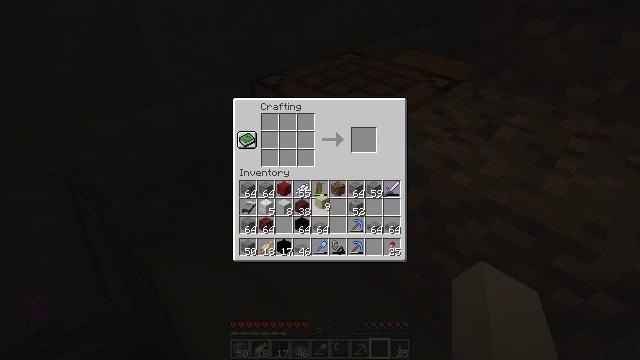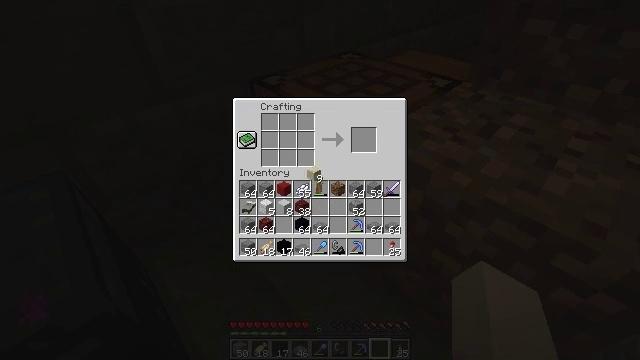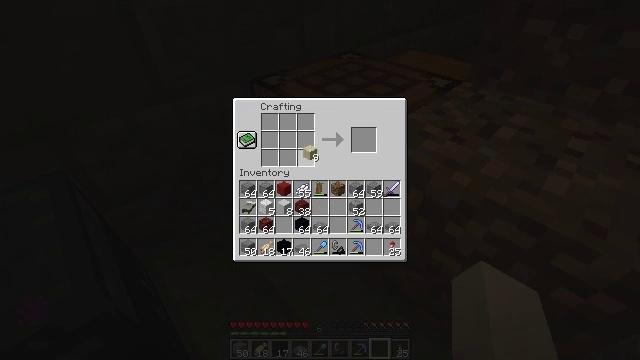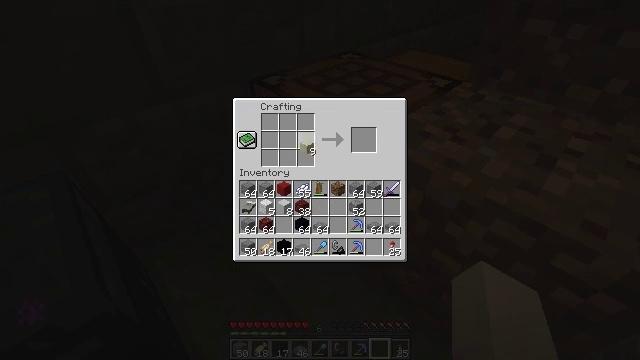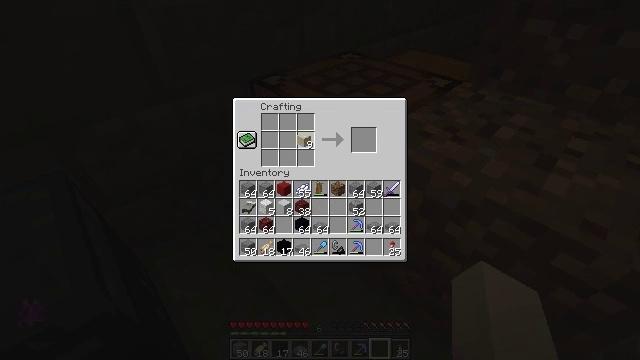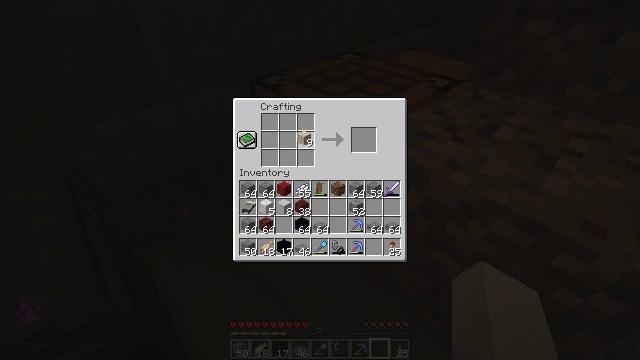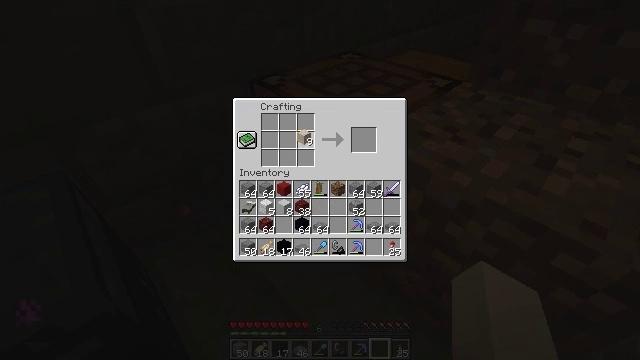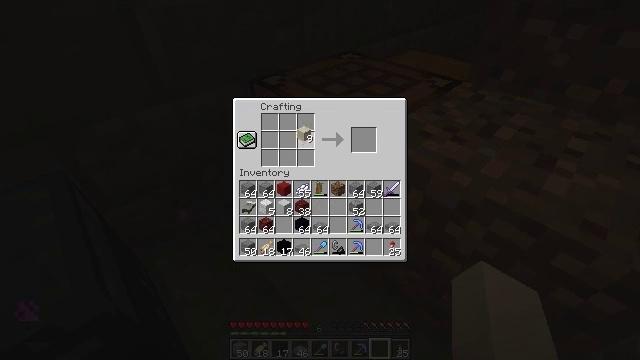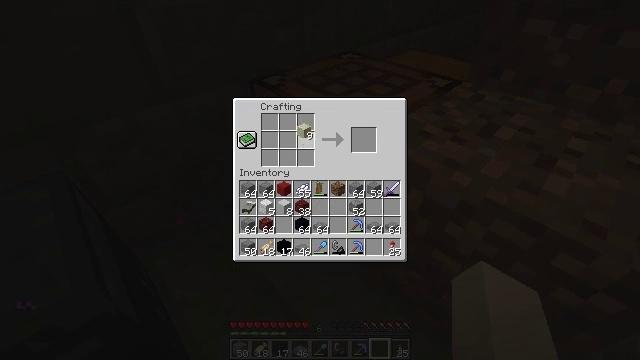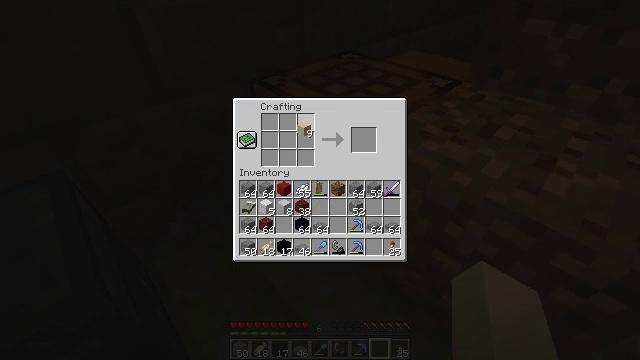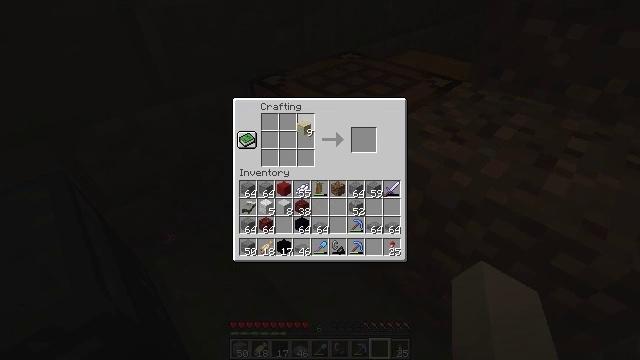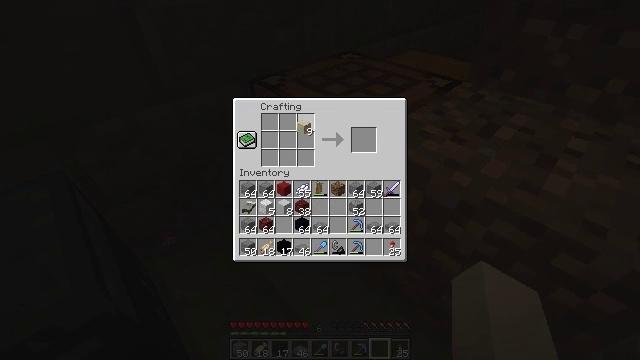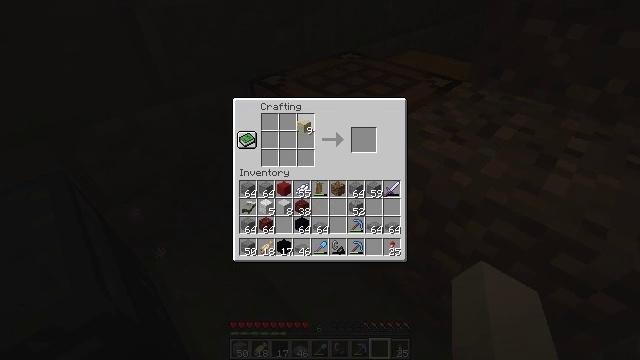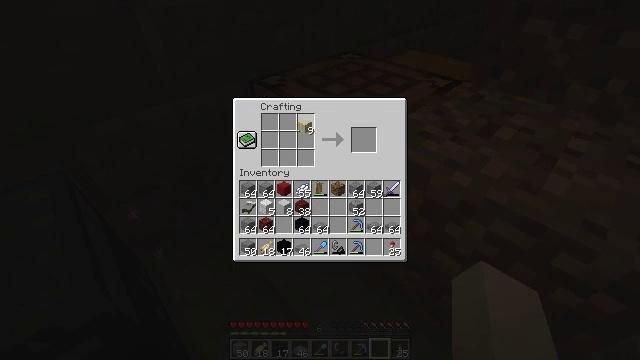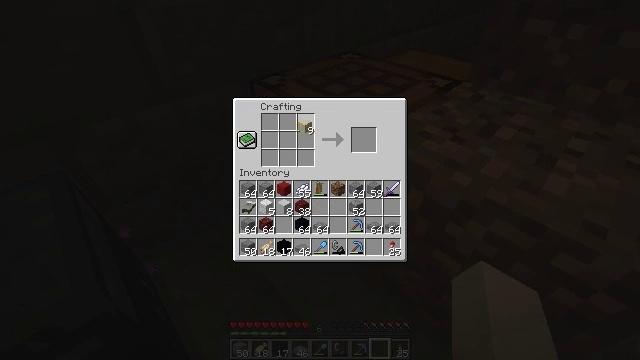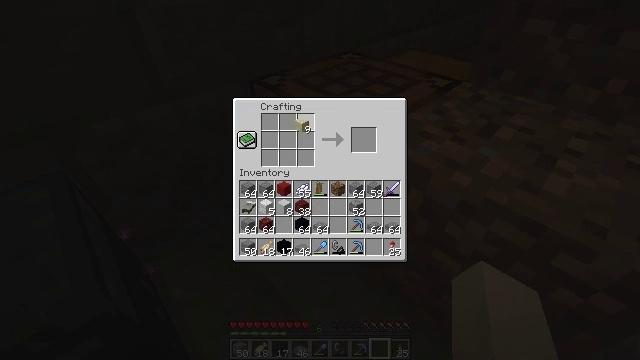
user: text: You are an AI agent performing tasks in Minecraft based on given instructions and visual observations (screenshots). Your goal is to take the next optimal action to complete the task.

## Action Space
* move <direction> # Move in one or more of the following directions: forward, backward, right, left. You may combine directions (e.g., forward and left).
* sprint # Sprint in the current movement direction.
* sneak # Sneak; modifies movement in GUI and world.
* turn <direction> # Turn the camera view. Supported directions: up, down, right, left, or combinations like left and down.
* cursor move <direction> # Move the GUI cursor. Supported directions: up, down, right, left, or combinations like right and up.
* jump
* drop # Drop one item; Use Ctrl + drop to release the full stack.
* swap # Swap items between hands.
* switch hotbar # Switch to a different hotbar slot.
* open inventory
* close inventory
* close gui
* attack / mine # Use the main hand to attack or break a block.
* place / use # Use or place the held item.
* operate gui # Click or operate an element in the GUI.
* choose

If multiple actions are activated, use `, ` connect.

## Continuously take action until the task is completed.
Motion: motion action
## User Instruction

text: Set up the crafting grid to craft white concrete powder.
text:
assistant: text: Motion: cursor move left and up
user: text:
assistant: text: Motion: cursor move up
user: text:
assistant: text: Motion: no_op
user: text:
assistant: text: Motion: cursor move up
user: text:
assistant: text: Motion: no_op
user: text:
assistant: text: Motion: no_op
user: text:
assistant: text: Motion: no_op
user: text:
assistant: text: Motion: no_op
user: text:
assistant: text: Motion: no_op
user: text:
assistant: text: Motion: no_op
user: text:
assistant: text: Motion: no_op
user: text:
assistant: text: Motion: no_op
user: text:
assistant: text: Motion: no_op
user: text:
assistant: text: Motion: choose
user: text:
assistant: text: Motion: choose
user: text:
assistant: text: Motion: cursor move left, choose
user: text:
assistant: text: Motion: cursor move left, choose
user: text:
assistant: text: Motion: cursor move left, choose
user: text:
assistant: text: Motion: choose
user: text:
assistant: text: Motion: choose
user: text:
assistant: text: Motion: choose
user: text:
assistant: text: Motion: choose
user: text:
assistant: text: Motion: choose
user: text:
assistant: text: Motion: choose
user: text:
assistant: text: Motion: choose
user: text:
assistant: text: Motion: choose
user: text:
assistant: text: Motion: no_op
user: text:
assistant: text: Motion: cursor move right and down
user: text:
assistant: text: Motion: cursor move right and down
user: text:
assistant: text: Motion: no_op